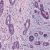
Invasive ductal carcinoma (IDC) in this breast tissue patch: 0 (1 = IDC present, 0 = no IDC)